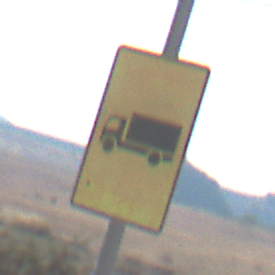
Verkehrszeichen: KFZZulaessigeGesamtmasse3Komma5TOhnePfeilsymbol
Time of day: Midday
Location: Outdoor (Nature)
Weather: Clear
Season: NotSpecified
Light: Natural